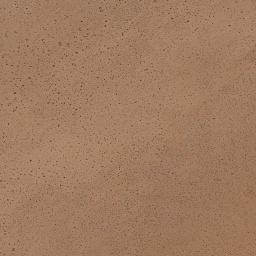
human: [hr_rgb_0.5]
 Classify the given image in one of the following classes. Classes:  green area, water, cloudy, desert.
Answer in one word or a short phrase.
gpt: desert